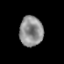
Tissue: prostate
Cell type: T cells
Senescence score: 0.3586
Nuclear area (px): 692
Mean DAPI intensity: 142.701